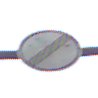
Verkehrszeichen: EndeSaemtlicherBegrenzungen
Umgebung: Outdoor, Nature
Tageszeit: MorningAfternoon
Wetter: Overcast
Licht: Natural
Jahreszeit: NotSpecified
Kontrast: LowContrast